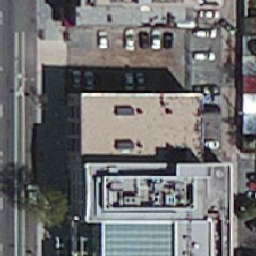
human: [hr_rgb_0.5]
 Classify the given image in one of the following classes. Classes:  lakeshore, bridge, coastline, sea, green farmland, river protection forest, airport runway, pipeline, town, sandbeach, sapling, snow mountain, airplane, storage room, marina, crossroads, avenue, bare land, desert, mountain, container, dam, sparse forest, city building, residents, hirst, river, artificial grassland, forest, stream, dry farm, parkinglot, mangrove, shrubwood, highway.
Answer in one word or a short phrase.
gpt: city building